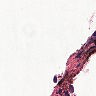
Metastatic tissue present: no